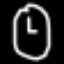
Label: clock